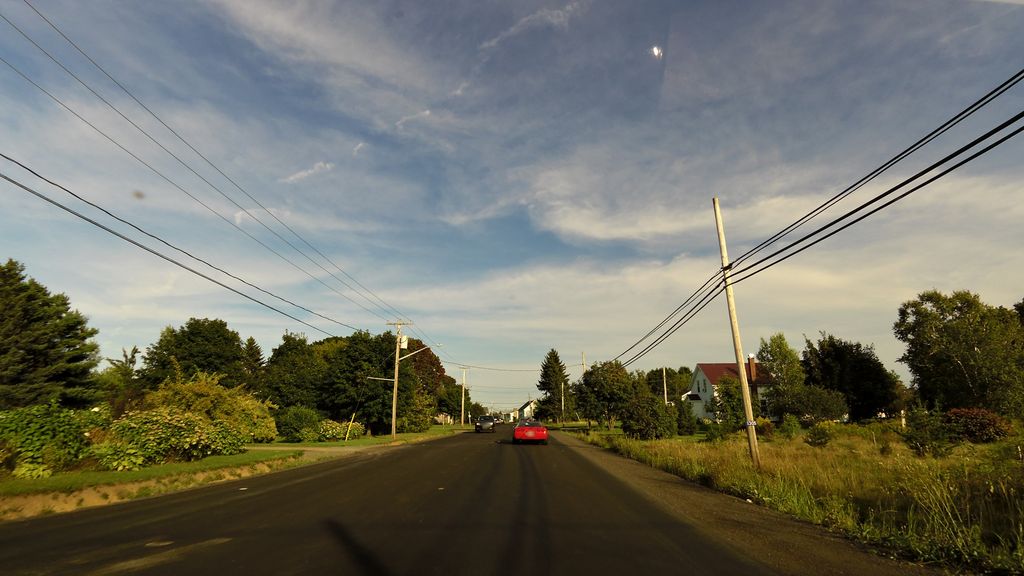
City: charlottetown